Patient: sex M, age 74
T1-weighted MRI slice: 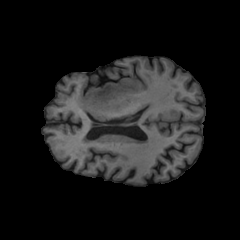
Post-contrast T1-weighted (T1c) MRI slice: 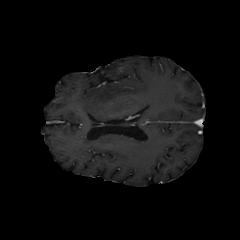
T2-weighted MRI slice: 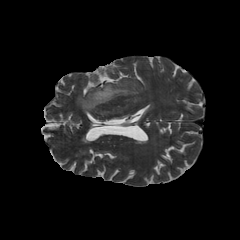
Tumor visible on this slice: yes
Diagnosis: Glioblastoma, IDH-wildtype
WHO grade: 4